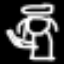
Label: angel